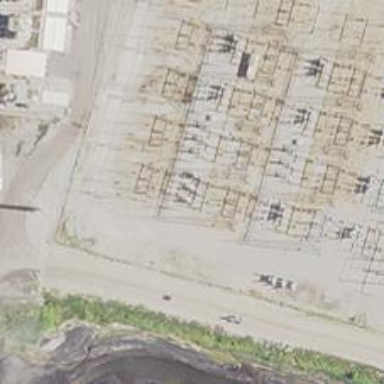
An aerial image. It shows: Switch for power supply.